Question: I only have a Window where you push menu -> preferences and launch an
'''
@Override
public boolean onMenuItemSelected(int featureId, MenuItem item) {
switch (item.getItemId()) {
case R.id.menu_settings:
startActivity(new Intent(this, com.example.app.PreferenciasGenerales.class));
return true;
default:
return false;
}
}
'''
Automatically it says that the application has to be closed.
> Uncaught handler: thread main exiting due to uncaught exception
java.lang.RuntimeException: Unable to start activity ComponentInfo{com.example.app/com.example.app.PreferenciasGenerales}:
java.lang.ClassCastException: java.lang.Integer
at android.app.ActivityThread.performLaunchActivity(ActivityThread.java:2496)
at android.app.ActivityThread.handleLaunchActivity(ActivityThread.java:2512)
at android.app.ActivityThread.access$2200(ActivityThread.java:119)
at android.app.ActivityThread$H.handleMessage(ActivityThread.java:1863)
at android.os.Handler.dispatchMessage(Handler.java:99)
at android.os.Looper.loop(Looper.java:123)
at android.app.ActivityThread.main(ActivityThread.java:4363)
at java.lang.reflect.Method.invokeNative(Native Method)
at java.lang.reflect.Method.invoke(Method.java:521)
at com.android.internal.os.ZygoteInit$MethodAndArgsCaller.run(ZygoteInit.java:860)
at com.android.internal.os.ZygoteInit.main(ZygoteInit.java:618)
at dalvik.system.NativeStart.main(Native Method)
Caused by: java.lang.ClassCastException: java.lang.Integer
at android.app.ApplicationContext$SharedPreferencesImpl.getString(ApplicationContext.java:2572)
at android.preference.Preference.getPersistedString(Preference.java:1250)
at android.preference.ListPreference.onSetInitialValue(ListPreference.java:232)
at android.preference.Preference.dispatchSetInitialValue(Preference.java:1173)
at android.preference.Preference.onAttachedToHierarchy(Preference.java:985)
at android.preference.PreferenceGroup.addPreference(PreferenceGroup.java:156)
at android.preference.PreferenceGroup.addItemFromInflater(PreferenceGroup.java:97)
at android.preference.PreferenceGroup.addItemFromInflater(PreferenceGroup.java:38)
at android.preference.GenericInflater.rInflate(GenericInflater.java:488)
at android.preference.GenericInflater.rInflate(GenericInflater.java:493)
at android.preference.GenericInflater.inflate(GenericInflater.java:326)
at android.preference.GenericInflater.inflate(GenericInflater.java:263)
at android.preference.PreferenceManager.inflateFromResource(PreferenceManager.java:254)
at android.preference.PreferenceActivity.addPreferencesFromResource(PreferenceActivity.java:253)
-> at com.example.app.PreferenciasGenerales.onCreate(PreferenciasGenerales.java:34)
at android.app.Instrumentation.callActivityOnCreate(Instrumentation.java:1047)
at android.app.ActivityThread.performLaunchActivity(ActivityThread.java:2459)
... 11 more
The PreferenceActivity that I want to launch is this:
'''
public class PreferenciasGenerales extends PreferenceActivity {
@Override
protected void onCreate(Bundle savedInstanceState) {
super.onCreate(savedInstanceState);
/*->*/addPreferencesFromResource(R.xml.preferencias_general);/*<- Here is the exception at StackTrace */
}
@Override
protected void onStop() {
final ProgressDialog waitDialog =
ProgressDialog.show( this, "Wait", "i'm testing that those things you write are correct...", true);
waitDialog.setCancelable(false);
/* Cannot have integers array on ListPreference
* http://code.google.com/p/android/issues/detail?id=2096 */
String old_debug_level = PreferenceManager.getDefaultSharedPreferences(this).getString("debug_level", "3");
PreferenceManager.getDefaultSharedPreferences(this).edit()
.remove("debug_level")
.putInt("debug_level", Integer.parseInt(old_debug_level))
.commit();
old_debug_level = null;
String api_server = PreferenceManager.getDefaultSharedPreferences(PreferenciasGenerales.this).getString("api_server", "");
String account_id = PreferenceManager.getDefaultSharedPreferences(PreferenciasGenerales.this).getString("account_id", "");
String account_pass = PreferenceManager.getDefaultSharedPreferences(PreferenciasGenerales.this).getString("account_pass", "");
String account_key = PreferenceManager.getDefaultSharedPreferences(PreferenciasGenerales.this).getString("account_key", "");
boolean debug_enabled= PreferenceManager.getDefaultSharedPreferences(PreferenciasGenerales.this).getBoolean("debug_enabled", false);
int debug_level = PreferenceManager.getDefaultSharedPreferences(PreferenciasGenerales.this).getInt("debug_level", 3);
try {
// Connect to API to test credentials...
'''
More things that you'll need that are related to PreferenceActivity... I've removed all strings.xml values because they are too many and are in Spanish. All strings like title, hint, dialogTitle exists and are correct. They work on other Activities
'''
<PreferenceScreen xmlns:android="http://schemas.android.com/apk/res/android" >
<PreferenceCategory>
<EditTextPreference android:key="api_server"/>
</PreferenceCategory>
<PreferenceCategory android:title="@string/preferencias_cuenta_categoria_title">
<EditTextPreference android:key="account_id" />
<EditTextPreference android:key="account_pass" />
<EditTextPreference android:key="account_key" />
</PreferenceCategory>
<PreferenceCategory android:key="debug_enabled" />
<ListPreference android:key="debug_level" android:entryValues="@array/debug_level_entryValues" android:entries="@array/debug_level_entries" />
</PreferenceCategory>
'''
'''
<?xml version="1.0" encoding="utf-8"?>
<resources>
<string-array name="debug_level_entries">
<item>VERBOSE</item>
<item>DEBUG</item>
<item>INFO</item>
<item>WARN</item>
<item>ERROR</item>
</string-array>
<string-array name="debug_level_entryValues">
<item>1</item>
<item>2</item>
<item>3</item>
<item>4</item>
<item>5</item>
</string-array>
'''
--
On answer to @CommonsWere I wiped data out, and it shows it incomplete:

Before that, I try to exit and a new Exception raises up:
> java.lang.RuntimeException: Unable to stop activity {com.merinosa.kimera/com.merinosa.kimera.PreferenciasGenerales}:
java.lang.IllegalStateException: Target host must not be null, or set in parameters.
at android.app.ActivityThread.performDestroyActivity(ActivityThread.java:3421)
at android.app.ActivityThread.handleDestroyActivity(ActivityThread.java:3487)
at android.app.ActivityThread.access$2800(ActivityThread.java:119)
at android.app.ActivityThread$H.handleMessage(ActivityThread.java:1896)
at android.os.Handler.dispatchMessage(Handler.java:99)
at android.os.Looper.loop(Looper.java:123)
at android.app.ActivityThread.main(ActivityThread.java:4363)
at java.lang.reflect.Method.invokeNative(Native Method)
at java.lang.reflect.Method.invoke(Method.java:521)
at com.android.internal.os.ZygoteInit$MethodAndArgsCaller.run(ZygoteInit.java:860)
at com.android.internal.os.ZygoteInit.main(ZygoteInit.java:618)
at dalvik.system.NativeStart.main(Native Method)
Caused by: java.lang.IllegalStateException: Target host must not be null, or set in parameters.
at org.apache.http.impl.client.DefaultRequestDirector.determineRoute(DefaultRequestDirector.java:561)
at org.apache.http.impl.client.DefaultRequestDirector.execute(DefaultRequestDirector.java:292)
at org.apache.http.impl.client.AbstractHttpClient.execute(AbstractHttpClient.java:555)
at org.apache.http.impl.client.AbstractHttpClient.execute(AbstractHttpClient.java:487)
at org.apache.http.impl.client.AbstractHttpClient.execute(AbstractHttpClient.java:465)
at com.example.app.PreferenciasGenerales.onStop(PreferenciasGenerales.java:78)
at android.app.Instrumentation.callActivityOnStop(Instrumentation.java:1169)
at android.app.Activity.performStop(Activity.java:3797)
at android.app.ActivityThread.performDestroyActivity(ActivityThread.java:3416)
... 11 more
Where should I test if configurations are correct or not then?
If I run app again it goes to first error again.
--
My new error has nothing to do with my original question so it can be set as answered.
The reason that the error reappears is because I modify settings as CommonsWare says on the accepted answer.
When I exit from setting it executes onStop() and modify SharedPreferences to integer making it "uncasteable".
New errors has to be properly investigated and asked again if needed.
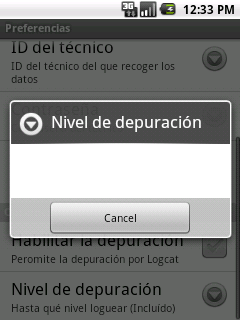
Answer: This app, on whatever device or emulator you are using for testing, already has saved 'SharedPreferences', where a saved value is an 'Integer', and you are now trying to load it into a 'Preference' that expects a 'String'. Try clearing the app's data via Settings, or uninstalling and reinstalling the app, to clear up this problem.
Also, please note that in your current preference XML, 'debug_level' will be saved as a 'String', but you are attempting to retrieve it via 'getInt()'.